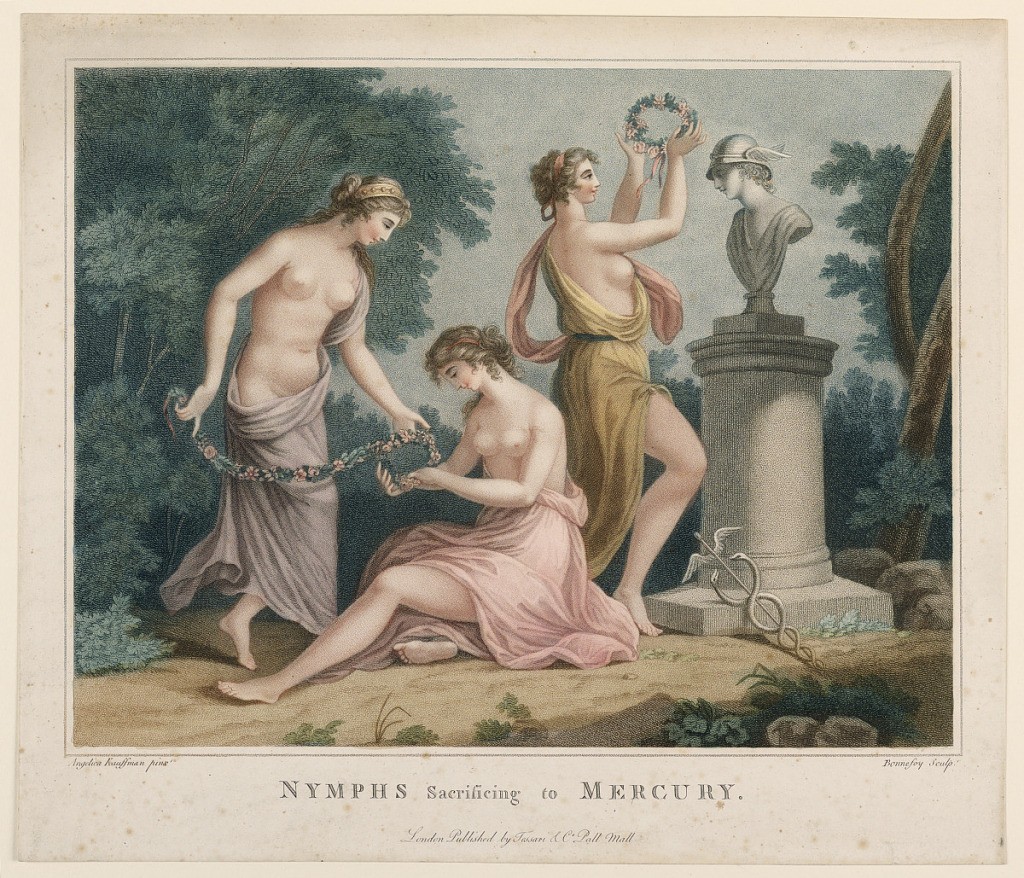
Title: Nypmhs Sacrificing to Mercury
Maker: Bonnefoy
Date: ca. 1790
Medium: Stipple engraving, brush and watercolor on paper
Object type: Print
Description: Classical scene with two nymphs making a garland, while a third is about to plae a crown of flowers on a bust of Mercury on a high socle.